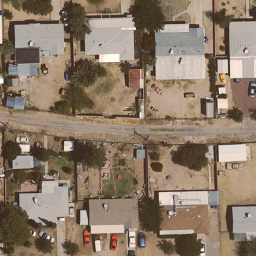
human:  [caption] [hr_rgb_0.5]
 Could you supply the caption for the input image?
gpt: A medium residential area with houses arranged neatly .

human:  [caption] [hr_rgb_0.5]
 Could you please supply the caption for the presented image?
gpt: A medium residential area with a road goes through this area .

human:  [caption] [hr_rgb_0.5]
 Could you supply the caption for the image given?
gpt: It is a medium residential area .

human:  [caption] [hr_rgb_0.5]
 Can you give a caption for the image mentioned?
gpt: Some houses arranged neatly in the medium residential area .

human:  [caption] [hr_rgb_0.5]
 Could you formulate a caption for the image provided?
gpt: This is a medium residential area with a road goes through this area .